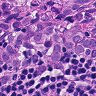
Metastatic tissue present: yes